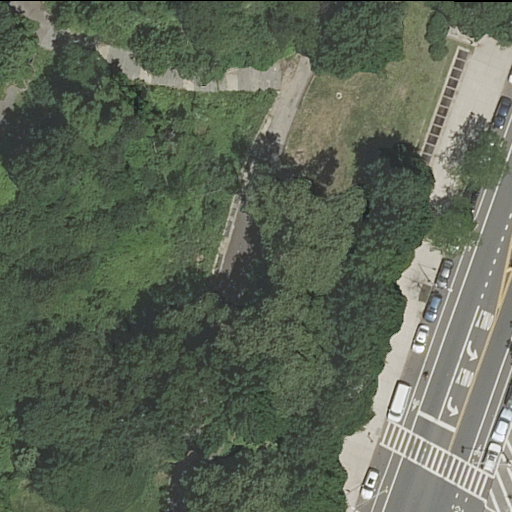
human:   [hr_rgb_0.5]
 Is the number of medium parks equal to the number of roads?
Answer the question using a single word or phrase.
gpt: no

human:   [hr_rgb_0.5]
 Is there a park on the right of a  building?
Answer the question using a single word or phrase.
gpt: no

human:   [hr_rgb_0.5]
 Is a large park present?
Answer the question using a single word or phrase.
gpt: yes

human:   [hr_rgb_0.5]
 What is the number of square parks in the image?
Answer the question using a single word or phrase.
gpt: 0

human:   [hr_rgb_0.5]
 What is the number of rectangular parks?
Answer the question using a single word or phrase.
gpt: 1

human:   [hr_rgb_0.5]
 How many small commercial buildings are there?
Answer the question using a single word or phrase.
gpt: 0

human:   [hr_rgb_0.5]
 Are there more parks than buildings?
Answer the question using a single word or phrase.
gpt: yes

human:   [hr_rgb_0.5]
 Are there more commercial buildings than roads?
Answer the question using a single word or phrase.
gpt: no

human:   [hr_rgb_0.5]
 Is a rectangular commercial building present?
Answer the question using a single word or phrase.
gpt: no

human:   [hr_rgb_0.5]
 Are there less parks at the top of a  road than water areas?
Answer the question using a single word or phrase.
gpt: no

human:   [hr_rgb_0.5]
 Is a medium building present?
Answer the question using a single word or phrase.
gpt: no

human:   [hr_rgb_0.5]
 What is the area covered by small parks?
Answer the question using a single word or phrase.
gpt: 0m2

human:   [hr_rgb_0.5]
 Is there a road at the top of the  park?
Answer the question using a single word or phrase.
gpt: yes

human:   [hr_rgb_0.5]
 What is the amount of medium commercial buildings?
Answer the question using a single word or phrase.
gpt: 0

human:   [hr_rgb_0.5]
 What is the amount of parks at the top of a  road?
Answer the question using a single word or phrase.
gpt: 0

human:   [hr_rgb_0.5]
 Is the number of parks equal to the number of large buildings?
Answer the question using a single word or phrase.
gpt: no

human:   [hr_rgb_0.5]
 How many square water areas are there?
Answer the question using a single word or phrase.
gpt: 0

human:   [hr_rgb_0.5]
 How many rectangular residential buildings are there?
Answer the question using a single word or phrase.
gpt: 0

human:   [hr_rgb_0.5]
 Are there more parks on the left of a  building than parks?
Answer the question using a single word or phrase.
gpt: no

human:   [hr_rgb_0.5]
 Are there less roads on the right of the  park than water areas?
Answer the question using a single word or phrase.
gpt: no

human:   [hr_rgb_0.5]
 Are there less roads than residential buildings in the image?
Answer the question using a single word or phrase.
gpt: no

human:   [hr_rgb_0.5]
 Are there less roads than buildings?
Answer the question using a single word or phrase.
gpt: no

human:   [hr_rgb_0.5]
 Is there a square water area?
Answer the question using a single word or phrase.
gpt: no

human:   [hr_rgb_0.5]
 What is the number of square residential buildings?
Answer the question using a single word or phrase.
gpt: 0

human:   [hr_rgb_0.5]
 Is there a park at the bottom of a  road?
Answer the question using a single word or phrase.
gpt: yes

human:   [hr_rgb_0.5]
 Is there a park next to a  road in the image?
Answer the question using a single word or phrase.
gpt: yes

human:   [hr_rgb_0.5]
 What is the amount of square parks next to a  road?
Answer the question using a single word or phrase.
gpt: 0

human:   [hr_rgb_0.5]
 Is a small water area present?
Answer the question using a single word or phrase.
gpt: no

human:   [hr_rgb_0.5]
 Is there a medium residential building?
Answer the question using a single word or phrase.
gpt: no

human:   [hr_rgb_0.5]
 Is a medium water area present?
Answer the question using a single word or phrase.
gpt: no

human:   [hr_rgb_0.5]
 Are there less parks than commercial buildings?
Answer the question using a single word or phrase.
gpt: no

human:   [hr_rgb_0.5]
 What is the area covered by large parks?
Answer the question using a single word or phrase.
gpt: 10610m2

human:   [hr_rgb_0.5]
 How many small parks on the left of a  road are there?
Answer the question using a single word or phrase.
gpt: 0

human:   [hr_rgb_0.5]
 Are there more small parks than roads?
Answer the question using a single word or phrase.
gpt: no

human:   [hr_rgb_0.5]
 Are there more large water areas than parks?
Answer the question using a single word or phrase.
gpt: no

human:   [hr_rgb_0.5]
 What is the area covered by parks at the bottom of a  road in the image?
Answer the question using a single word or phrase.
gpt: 10610m2